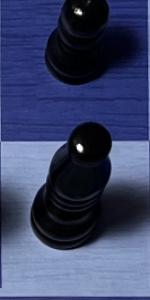
Label: Bishop_Black